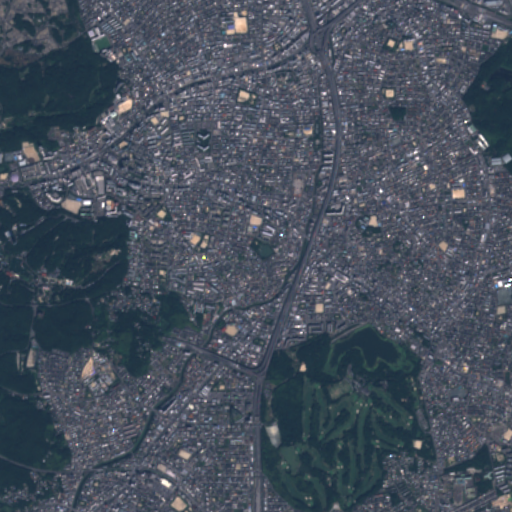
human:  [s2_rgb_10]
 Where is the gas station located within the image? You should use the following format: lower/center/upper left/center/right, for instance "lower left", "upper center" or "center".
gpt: The gas station is located in the upper center of the image.
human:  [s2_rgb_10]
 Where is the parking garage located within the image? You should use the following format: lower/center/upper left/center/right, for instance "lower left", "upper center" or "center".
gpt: The parking garage is located in the upper left of the image.
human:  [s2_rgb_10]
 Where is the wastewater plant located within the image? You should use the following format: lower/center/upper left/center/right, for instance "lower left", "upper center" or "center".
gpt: The wastewater plant is located in the center of the image.
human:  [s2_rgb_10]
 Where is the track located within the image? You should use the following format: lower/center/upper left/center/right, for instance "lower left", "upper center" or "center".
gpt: There is no track in the image.